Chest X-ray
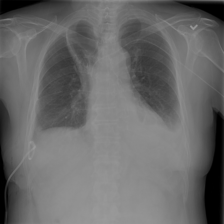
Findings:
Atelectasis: negative
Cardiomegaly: negative
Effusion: positive
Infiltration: negative
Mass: negative
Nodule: negative
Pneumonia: negative
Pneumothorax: negative
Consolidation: negative
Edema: negative
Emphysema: negative
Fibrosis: negative
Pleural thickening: negative
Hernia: negative